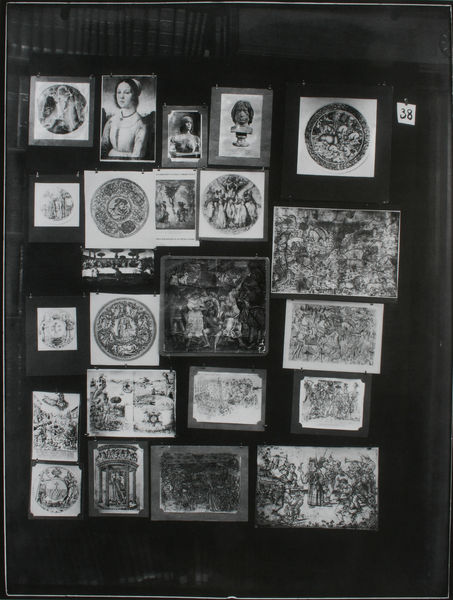
Titel: Der Bilderatlas Mnemosyne - Tafel 38
Künstler: Aby Warburg
Standort: London
Institution: Warburg Institute ©
Schlagwörter: gemälde, mann, weiß, frauen, menschen, fenster, frau, grau, schwarz, zeichnung, gebäude, wand, rahmen, portrait, personen, renaissance, kreis, rund, chaos, statue, bilder, fotos, grafik, klein, tafel, karten, büste, collage, foto, fotografie, zettel, rückseite, schwarz weiss, dunkler hintergrund, portraits, photo, ausstellung, seiten, tempel, sammlung, monopteros, siegel, mandala, skizzen, miniatur, viereck, bildchen, atlas, sammelsurium, landschaften, dia, grafiken, fotografien, photos, aufgeklebt, bilderwand, erinnerungen, gedächtnis, warburg, photographien, aby warburg, aby, bilderatlas, mnemosyne, pinnwand, tafl, bildatlas, tafel 38, zieffer, fotowand, 38, konvolut, trompe l'oeil, nervt, fotos 38, 38 bilder, 38 fotos, fotoarchiv, amy